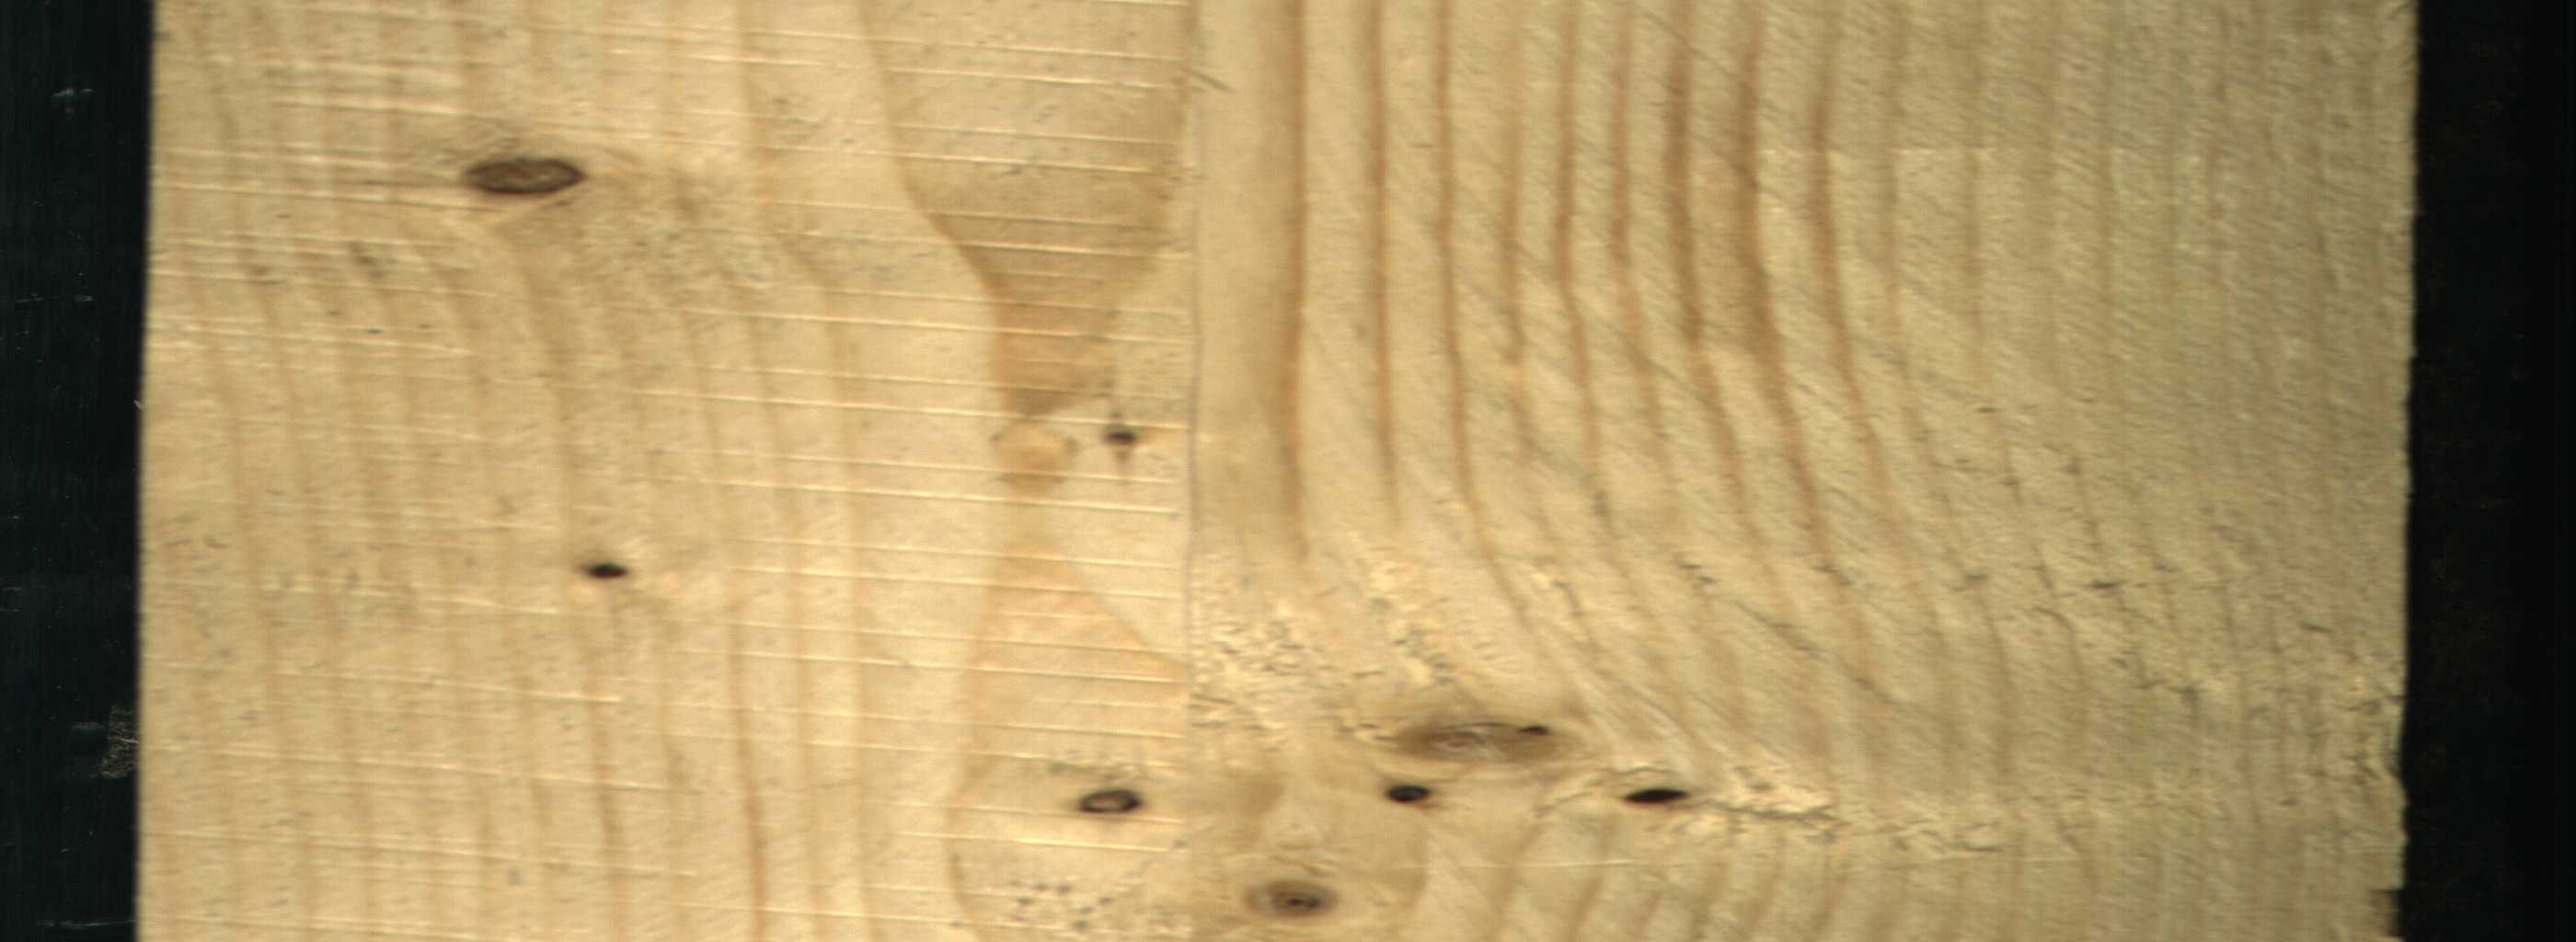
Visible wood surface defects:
Dead_Knot
Dead_Knot
Dead_Knot
Dead_Knot
Dead_Knot
Live_Knot
Live_Knot
Live_Knot